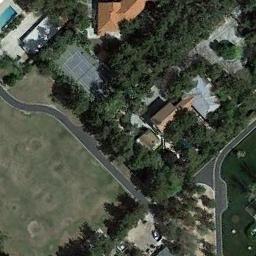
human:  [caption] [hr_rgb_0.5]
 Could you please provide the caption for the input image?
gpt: The tennis court and swimming pool are in the middle of the residential area, Next to the lawn surrounded by trees .

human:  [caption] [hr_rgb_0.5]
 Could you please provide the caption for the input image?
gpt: The tennis court is on the grass next to some buildings and trees .

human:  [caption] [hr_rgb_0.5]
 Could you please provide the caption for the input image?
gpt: Many buildings of different shapes are beside the tennis courts .

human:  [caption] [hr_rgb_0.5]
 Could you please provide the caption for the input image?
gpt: There are two tennis courts at the bottom of the picture .

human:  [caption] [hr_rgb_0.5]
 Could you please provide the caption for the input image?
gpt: There are many green trees around the tennis court .